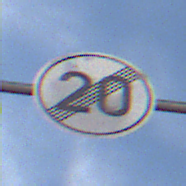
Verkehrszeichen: EndeGeschwindigkeit20
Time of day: MorningAfternoon
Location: Outdoor (Special)
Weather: PartlyCloudy
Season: NotSpecified
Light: Natural